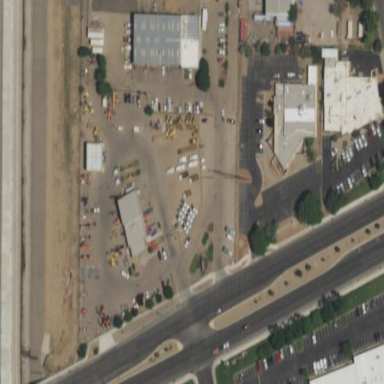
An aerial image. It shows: Commercial area.